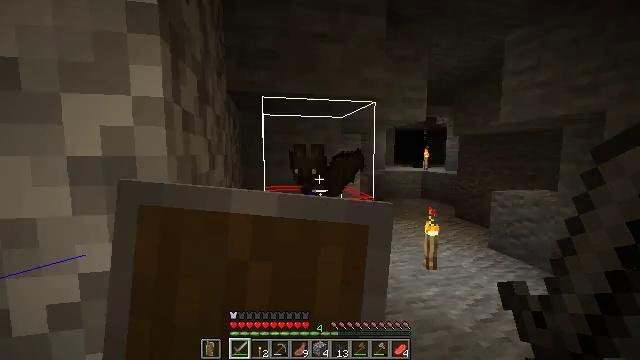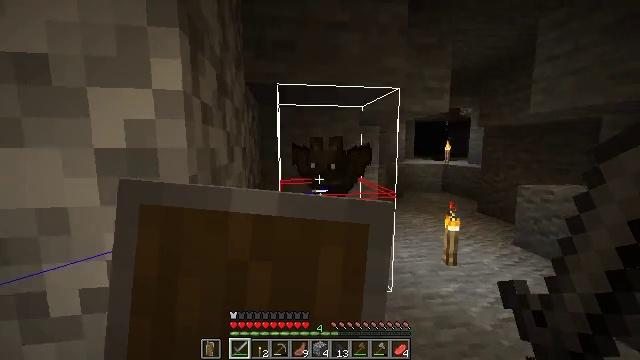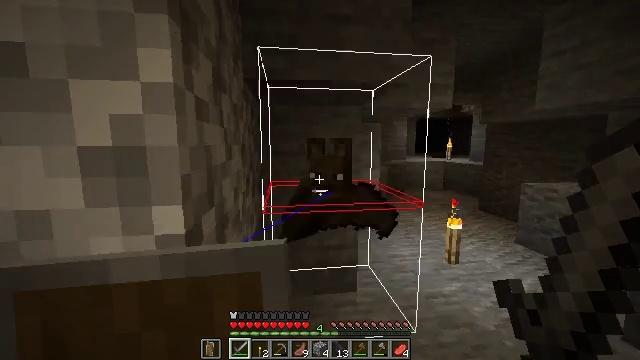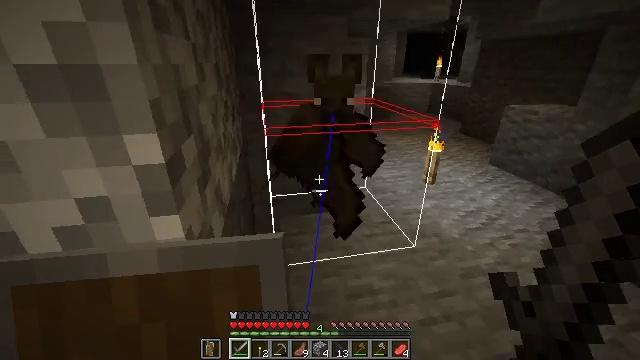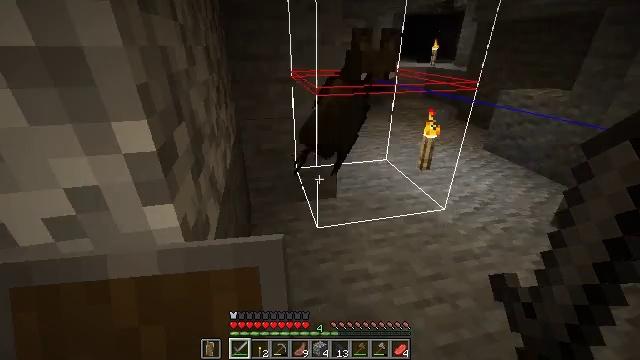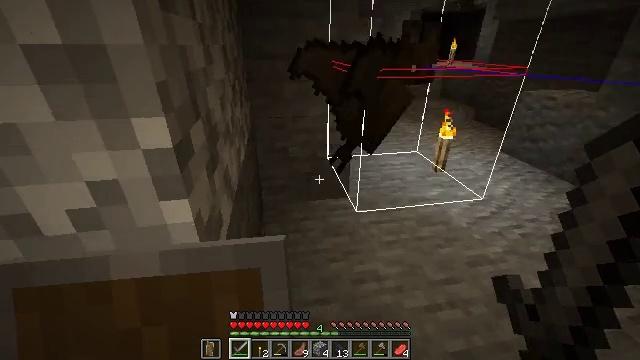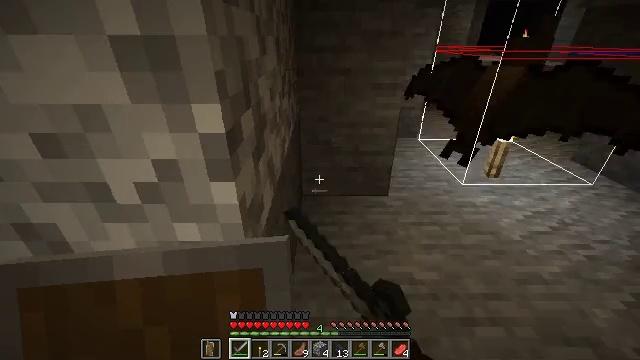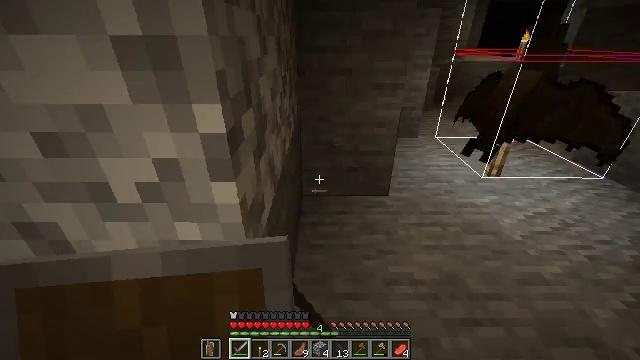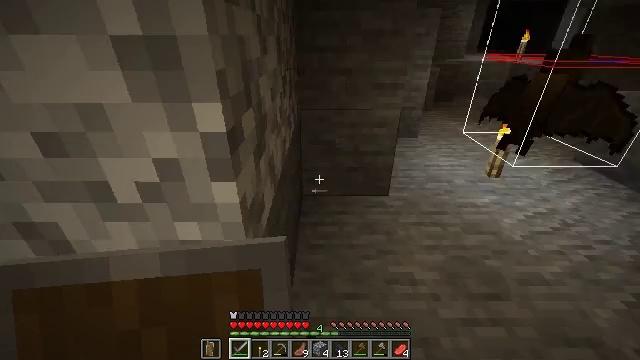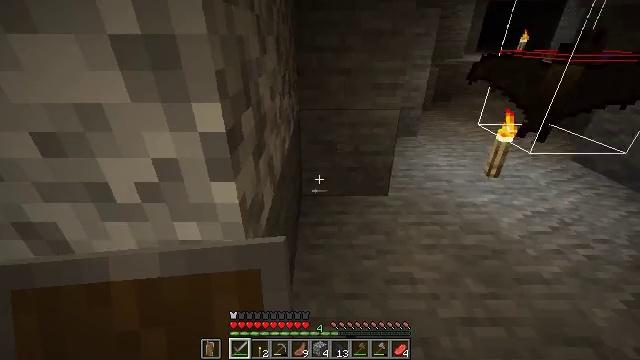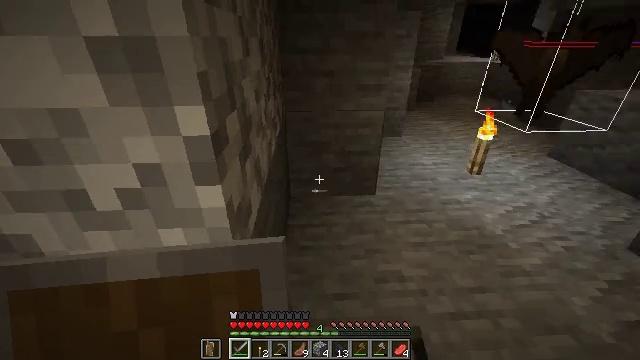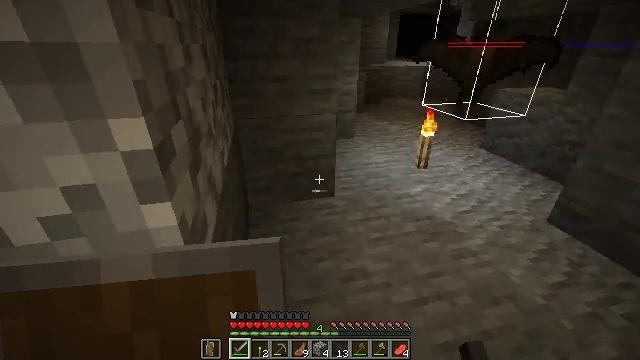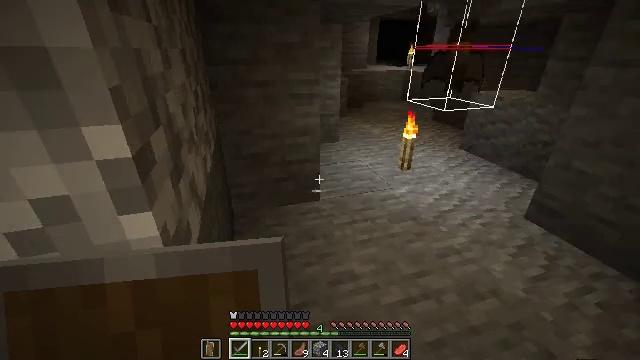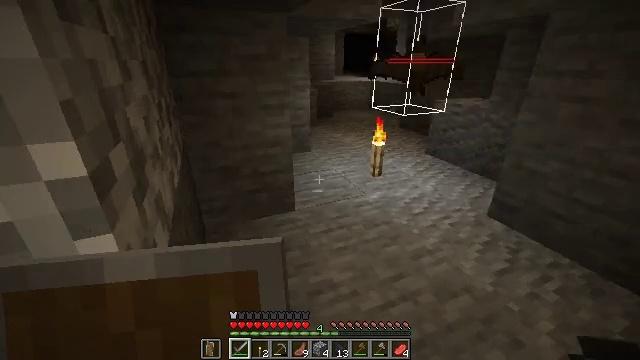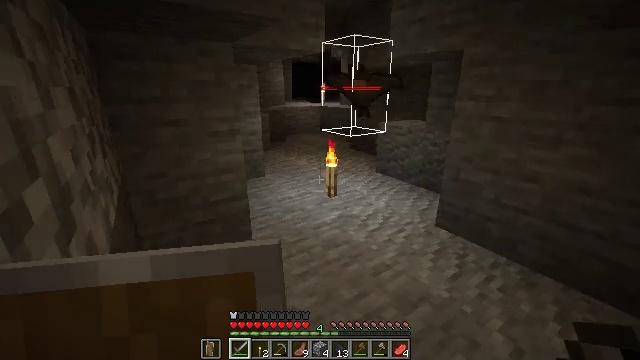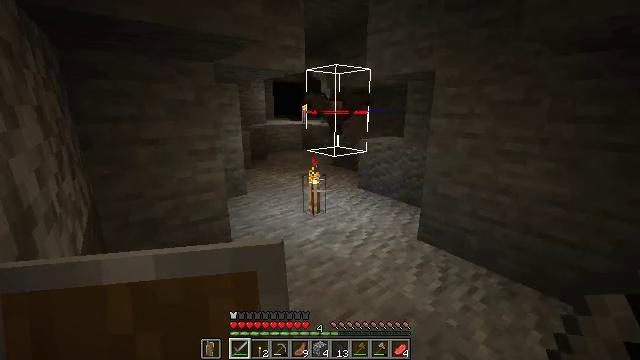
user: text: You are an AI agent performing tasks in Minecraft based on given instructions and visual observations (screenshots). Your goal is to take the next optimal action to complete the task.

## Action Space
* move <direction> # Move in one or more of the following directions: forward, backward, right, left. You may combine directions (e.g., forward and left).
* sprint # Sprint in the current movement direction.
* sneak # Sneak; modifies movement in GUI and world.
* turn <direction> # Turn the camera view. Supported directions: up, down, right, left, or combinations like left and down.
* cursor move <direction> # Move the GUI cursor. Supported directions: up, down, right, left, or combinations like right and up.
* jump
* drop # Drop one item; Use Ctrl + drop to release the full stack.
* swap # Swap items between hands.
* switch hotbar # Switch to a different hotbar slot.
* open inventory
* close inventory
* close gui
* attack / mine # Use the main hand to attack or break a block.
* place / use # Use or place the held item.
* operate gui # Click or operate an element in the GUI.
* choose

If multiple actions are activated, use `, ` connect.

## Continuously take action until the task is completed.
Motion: motion action
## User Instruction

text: Hunt bats in caves.
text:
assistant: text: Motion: move forward, turn left and down, use / place
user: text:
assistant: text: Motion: attack / mine
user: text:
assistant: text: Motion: turn right and down, attack / mine
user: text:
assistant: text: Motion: turn right and down, attack / mine
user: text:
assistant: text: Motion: turn left, attack / mine
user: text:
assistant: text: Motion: turn left and down
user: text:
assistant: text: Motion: no_op
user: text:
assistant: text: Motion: no_op
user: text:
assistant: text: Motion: no_op
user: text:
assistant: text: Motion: turn right
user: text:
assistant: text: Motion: turn right and up
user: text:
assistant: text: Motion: turn right
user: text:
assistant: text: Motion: turn right and up
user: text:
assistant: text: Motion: turn right and up
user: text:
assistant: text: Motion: turn right and up
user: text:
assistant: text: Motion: no_op
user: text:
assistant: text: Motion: no_op
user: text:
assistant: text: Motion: no_op
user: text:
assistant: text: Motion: turn up
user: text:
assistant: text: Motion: turn up
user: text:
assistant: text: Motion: turn up
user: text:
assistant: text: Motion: no_op
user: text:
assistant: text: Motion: no_op
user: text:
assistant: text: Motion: turn right
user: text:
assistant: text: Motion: no_op
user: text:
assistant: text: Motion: no_op
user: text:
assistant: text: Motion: turn down, attack / mine
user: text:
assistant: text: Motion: turn left and down, attack / mine
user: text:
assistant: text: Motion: attack / mine
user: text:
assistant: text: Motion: turn left and down, attack / mine